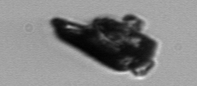
Label: Delphineis